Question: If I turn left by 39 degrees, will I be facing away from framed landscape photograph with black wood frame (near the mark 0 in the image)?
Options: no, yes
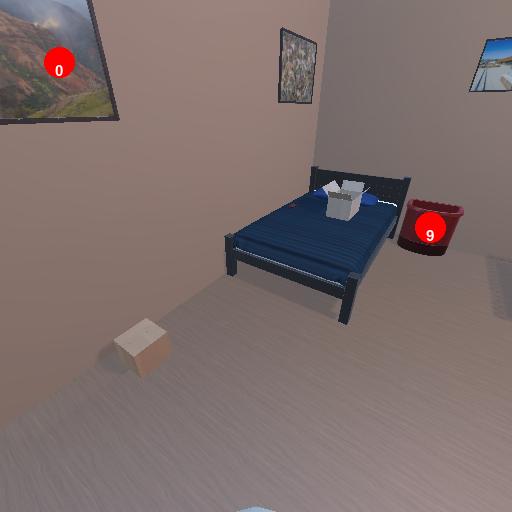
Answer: no